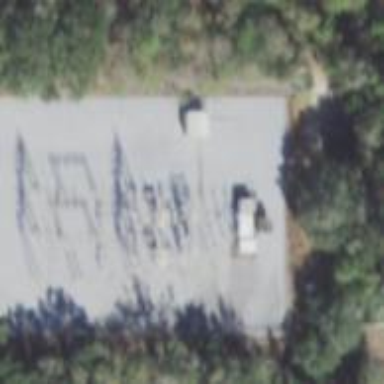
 classified as industrial. Surrounding the substation is fence."